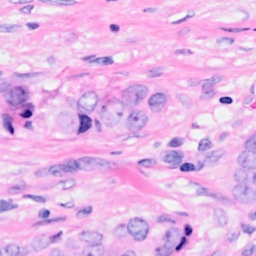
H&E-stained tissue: Breast